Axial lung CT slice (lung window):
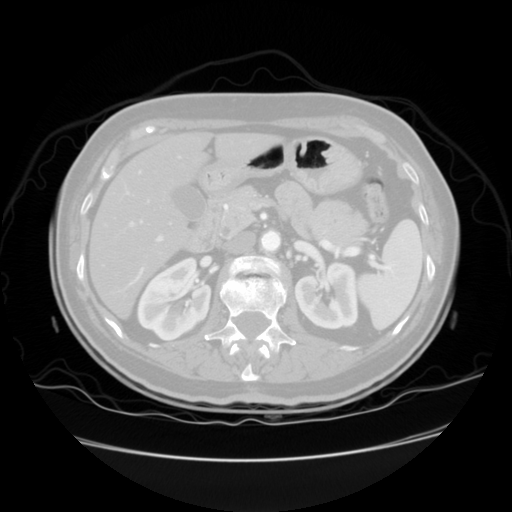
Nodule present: no